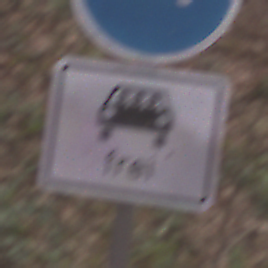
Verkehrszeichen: MehrfachbesetzePersonenkraftwagenFrei
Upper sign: Busssonderstreifen
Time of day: Midday
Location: Outdoor (Nature)
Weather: Overcast
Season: Autumn
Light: Natural